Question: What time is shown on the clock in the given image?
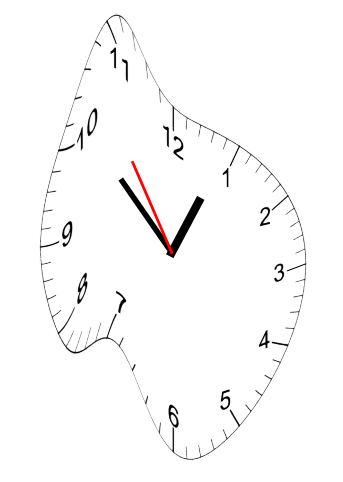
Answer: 12:51:54